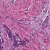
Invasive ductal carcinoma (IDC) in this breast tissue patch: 0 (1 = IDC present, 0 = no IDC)